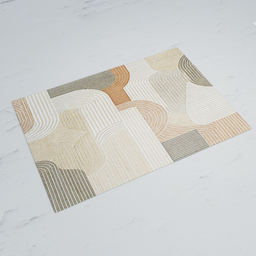
Label: decoration